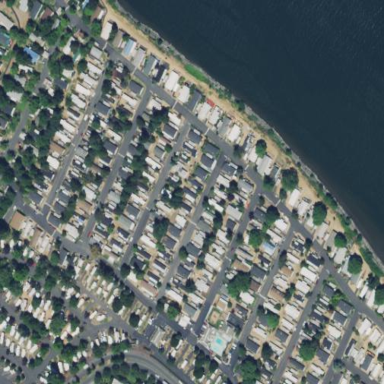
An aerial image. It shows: Residential area designated as trailer park.